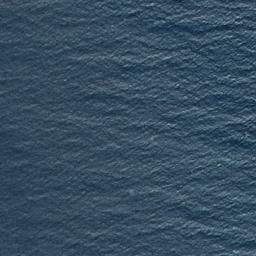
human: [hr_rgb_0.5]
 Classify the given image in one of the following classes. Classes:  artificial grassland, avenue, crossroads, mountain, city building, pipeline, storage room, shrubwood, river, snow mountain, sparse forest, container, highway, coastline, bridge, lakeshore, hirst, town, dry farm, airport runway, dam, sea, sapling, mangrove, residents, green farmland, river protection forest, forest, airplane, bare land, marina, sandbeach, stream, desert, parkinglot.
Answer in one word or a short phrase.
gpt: sea